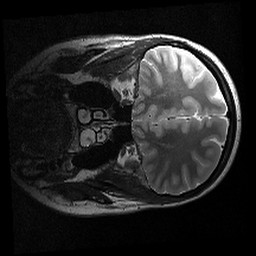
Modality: T2w
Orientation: coronal
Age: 28
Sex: female
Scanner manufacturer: siemens
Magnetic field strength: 3 T
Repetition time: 7 s
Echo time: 0.085 s